Field crop: maize
Growth stage: 2
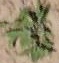
Species: atriplex